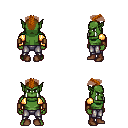
a pixel art fantasy rpg character, male body template, orc, green skin, gold arm armor, metal pants, brunette short mohawk hairstyle, leather bracers, brown shoes, four views (front, back, left, right), 2x2 character sprite sheet, small pixel art, hard edges, no anti-aliasing